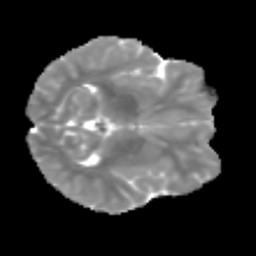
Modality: MD
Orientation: axial
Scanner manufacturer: siemens
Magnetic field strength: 3 T
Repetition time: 3.6 s
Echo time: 0.092 s